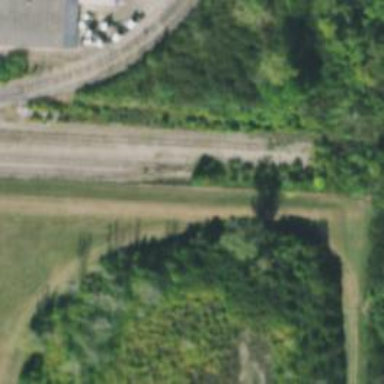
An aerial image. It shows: Railway yard.